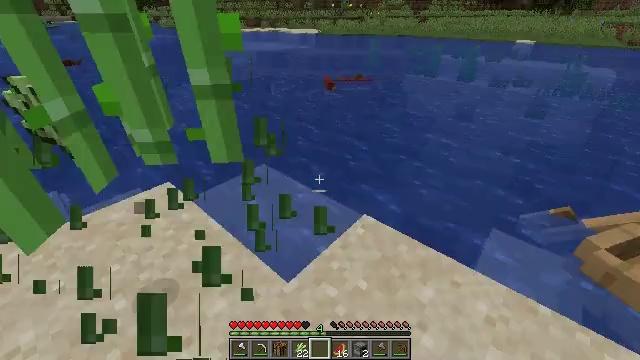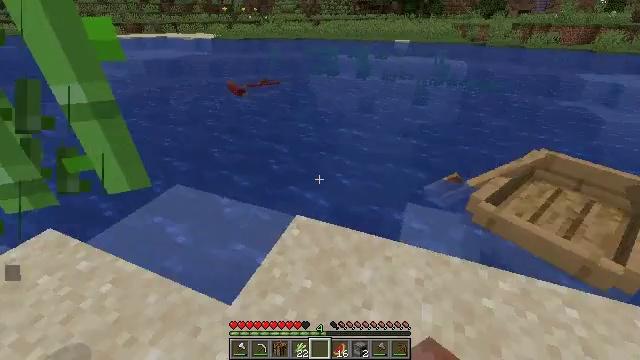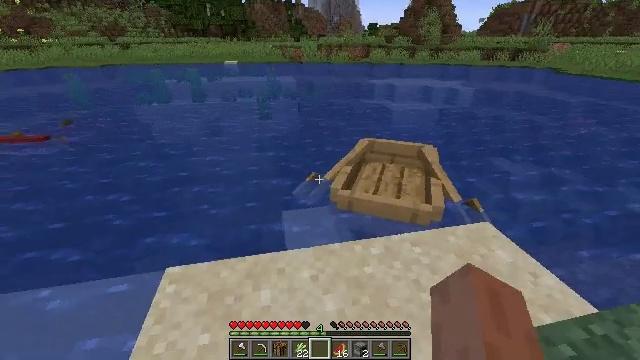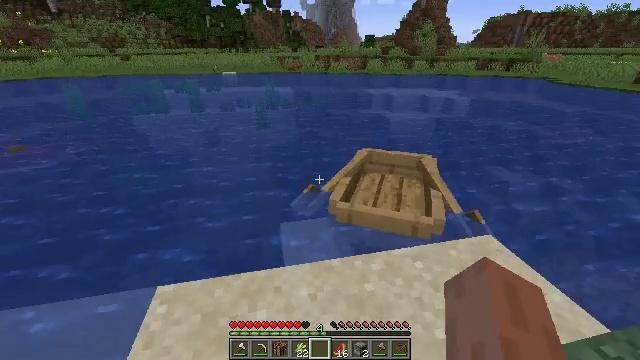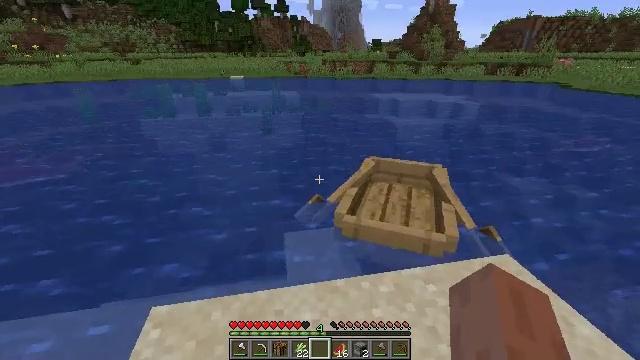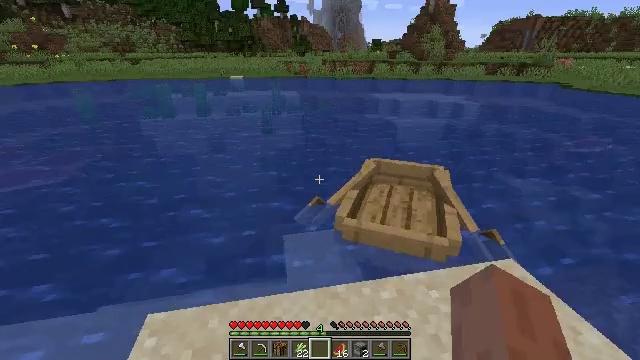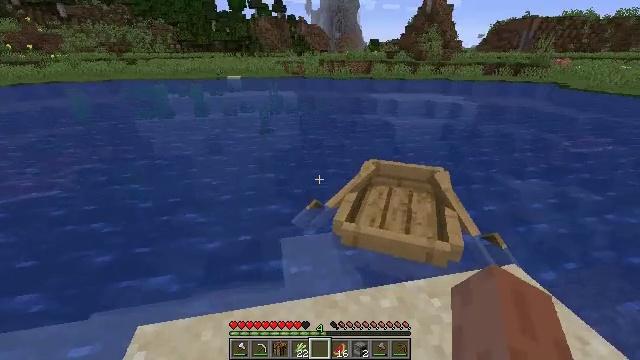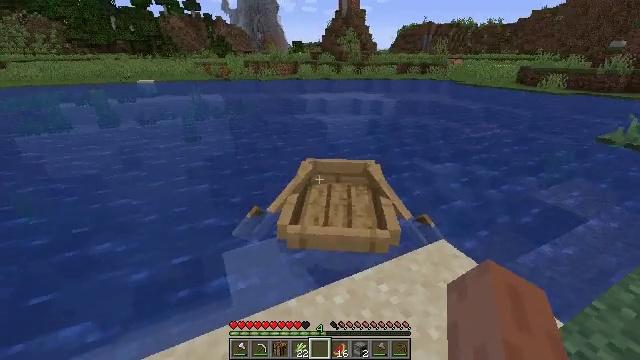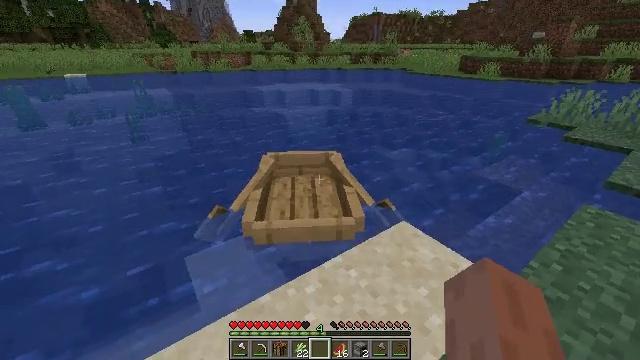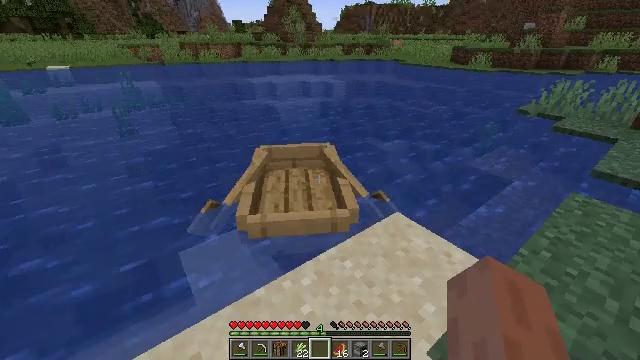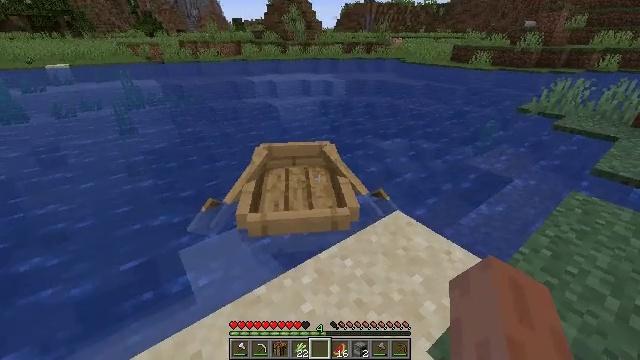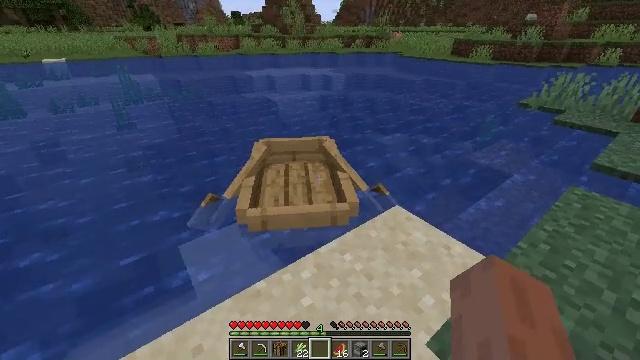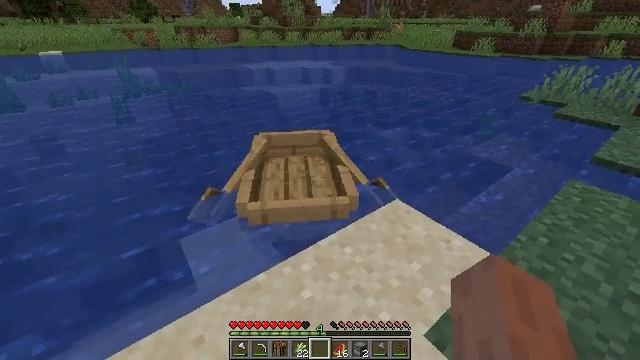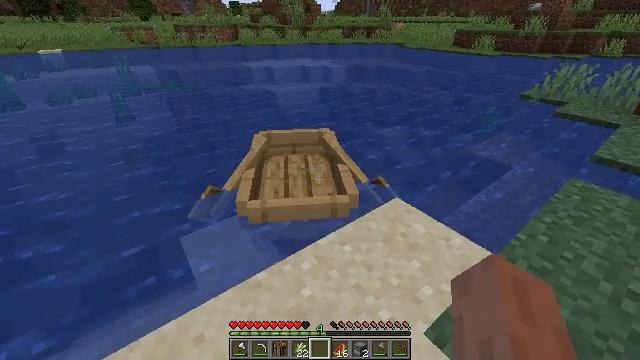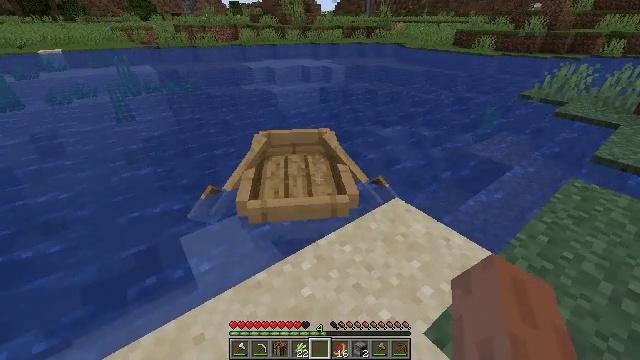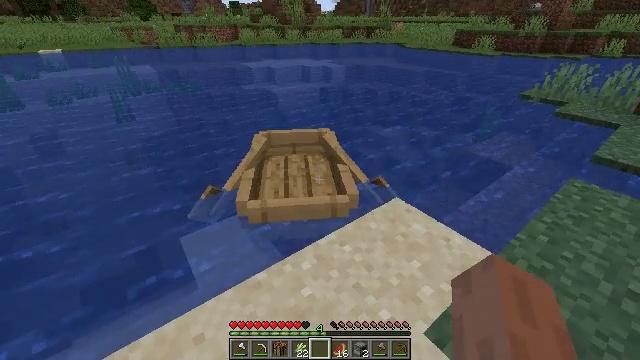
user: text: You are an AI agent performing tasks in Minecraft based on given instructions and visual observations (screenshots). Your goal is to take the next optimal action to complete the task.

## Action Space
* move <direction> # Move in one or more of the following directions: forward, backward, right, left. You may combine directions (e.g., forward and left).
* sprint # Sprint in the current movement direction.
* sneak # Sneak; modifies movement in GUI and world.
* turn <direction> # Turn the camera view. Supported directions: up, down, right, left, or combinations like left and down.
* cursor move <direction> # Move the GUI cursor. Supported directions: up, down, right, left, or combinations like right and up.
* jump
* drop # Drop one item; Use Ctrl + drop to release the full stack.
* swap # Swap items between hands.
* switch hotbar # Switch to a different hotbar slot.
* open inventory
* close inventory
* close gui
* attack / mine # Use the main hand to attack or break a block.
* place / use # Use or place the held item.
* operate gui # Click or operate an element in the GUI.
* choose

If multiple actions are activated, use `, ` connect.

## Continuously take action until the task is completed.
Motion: motion action
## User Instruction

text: Kill the sheep.
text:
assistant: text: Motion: turn right
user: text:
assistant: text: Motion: turn right and up
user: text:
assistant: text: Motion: move forward, turn up
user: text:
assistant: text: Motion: move forward, turn left
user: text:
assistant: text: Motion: no_op
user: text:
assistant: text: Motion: no_op
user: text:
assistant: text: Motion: turn right
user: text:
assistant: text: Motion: turn right and down
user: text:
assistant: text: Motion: turn right and down, use / place
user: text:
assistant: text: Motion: use / place
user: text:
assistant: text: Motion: turn down, use / place
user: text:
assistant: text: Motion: turn down
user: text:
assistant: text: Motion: no_op
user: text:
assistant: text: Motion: no_op
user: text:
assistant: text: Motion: no_op
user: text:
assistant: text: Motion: no_op
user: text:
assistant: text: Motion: move forward
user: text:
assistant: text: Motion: move forward
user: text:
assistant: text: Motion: move forward
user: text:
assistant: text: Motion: move forward, turn down
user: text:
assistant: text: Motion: move forward, use / place
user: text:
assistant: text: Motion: turn down, use / place
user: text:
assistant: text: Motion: turn down, use / place
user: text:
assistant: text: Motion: no_op
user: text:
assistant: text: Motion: turn left and up
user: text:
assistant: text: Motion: no_op
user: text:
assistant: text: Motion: no_op
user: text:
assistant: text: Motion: no_op
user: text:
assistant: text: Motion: turn left
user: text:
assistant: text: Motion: no_op